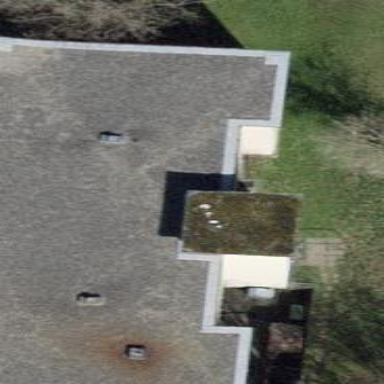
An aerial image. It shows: Flat-roofed building.